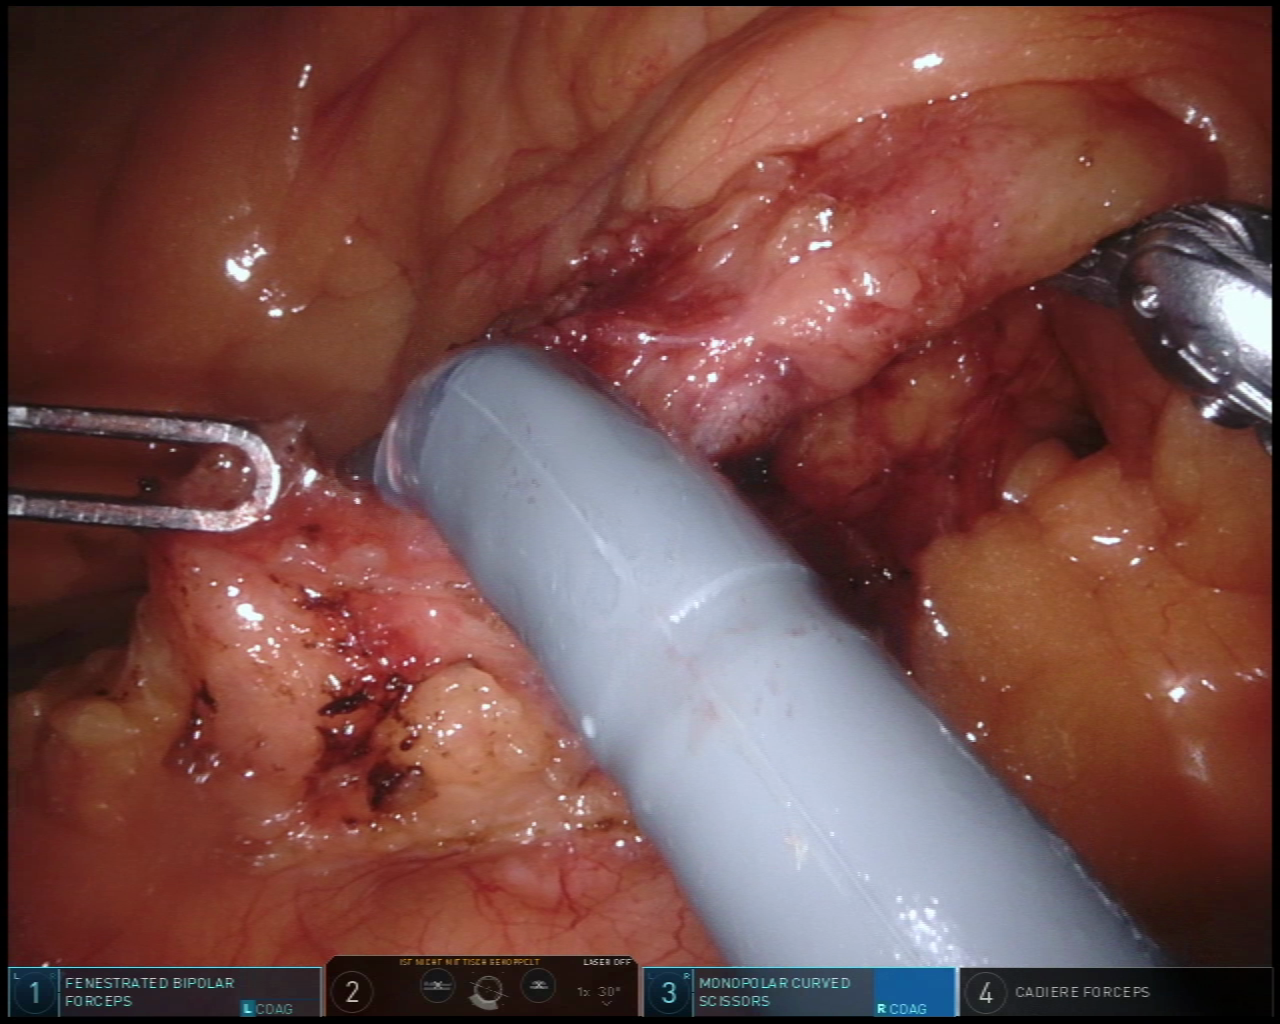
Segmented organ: inferior_mesenteric_artery
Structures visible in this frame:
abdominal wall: no
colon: no
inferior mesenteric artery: yes
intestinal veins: no
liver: no
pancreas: no
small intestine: no
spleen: no
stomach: no
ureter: no
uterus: no
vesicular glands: no